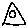
Label: triangle